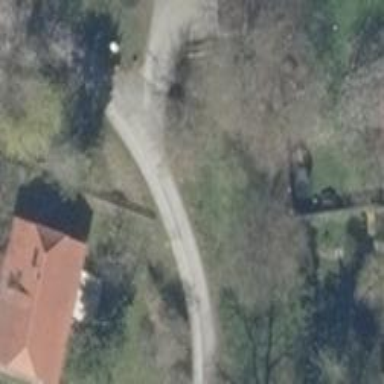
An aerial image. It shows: Driveway leading to service road.